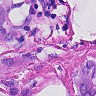
Metastatic tissue present: yes